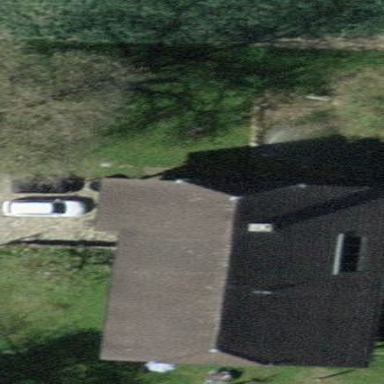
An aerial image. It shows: Detached building with half-hipped roof made of roof tiles.